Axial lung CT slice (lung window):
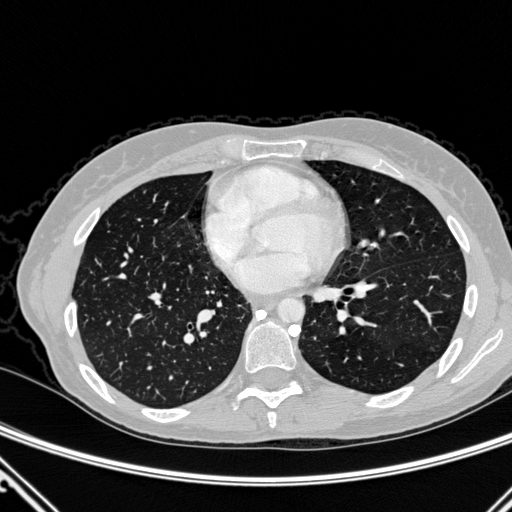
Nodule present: no